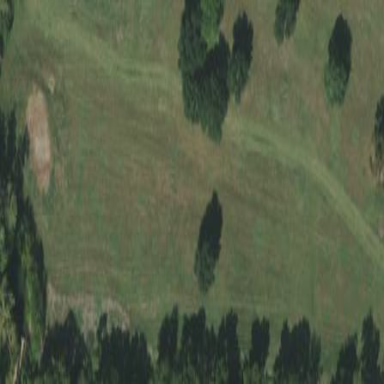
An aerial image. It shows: Rough grass area on golf course.